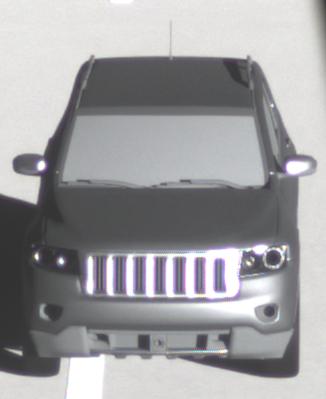
Make: Jeep
Model: Grand Cherokee
Detailed model: WK2
Model produced from: 2010
Model produced until: 2021
Doors: 5
Color: gray
Road condition: dry road
Daytime: sunrise or sunset
Contrast: high contrast